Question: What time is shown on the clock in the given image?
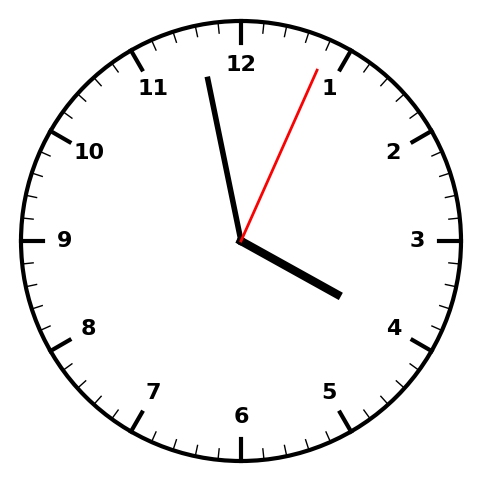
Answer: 03:58:04